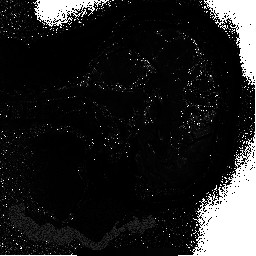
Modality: T2starmap
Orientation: sagittal
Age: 47
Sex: female
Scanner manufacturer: siemens
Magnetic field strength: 3 T
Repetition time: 0.043 s
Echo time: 0.00184 s